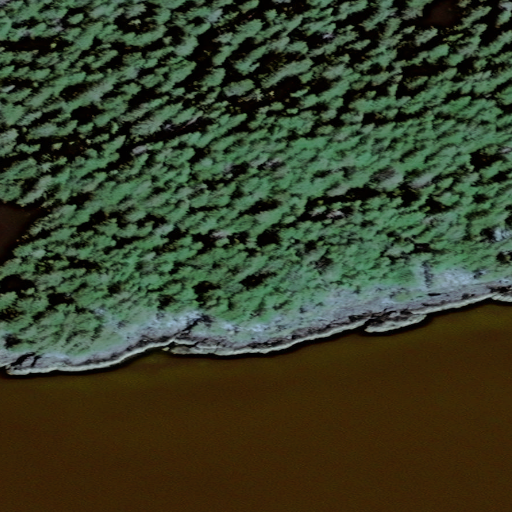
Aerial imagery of cape in Alaska named Pin Point containing only unknown